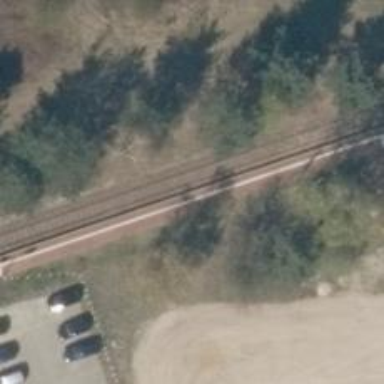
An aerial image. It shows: Public transport station located at railway halt.